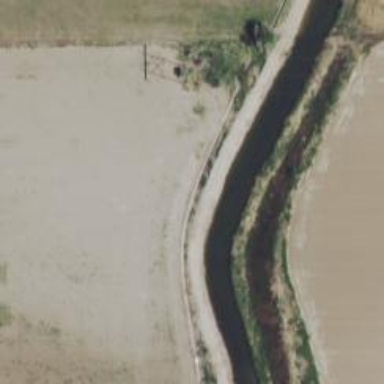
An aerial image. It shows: Canal.